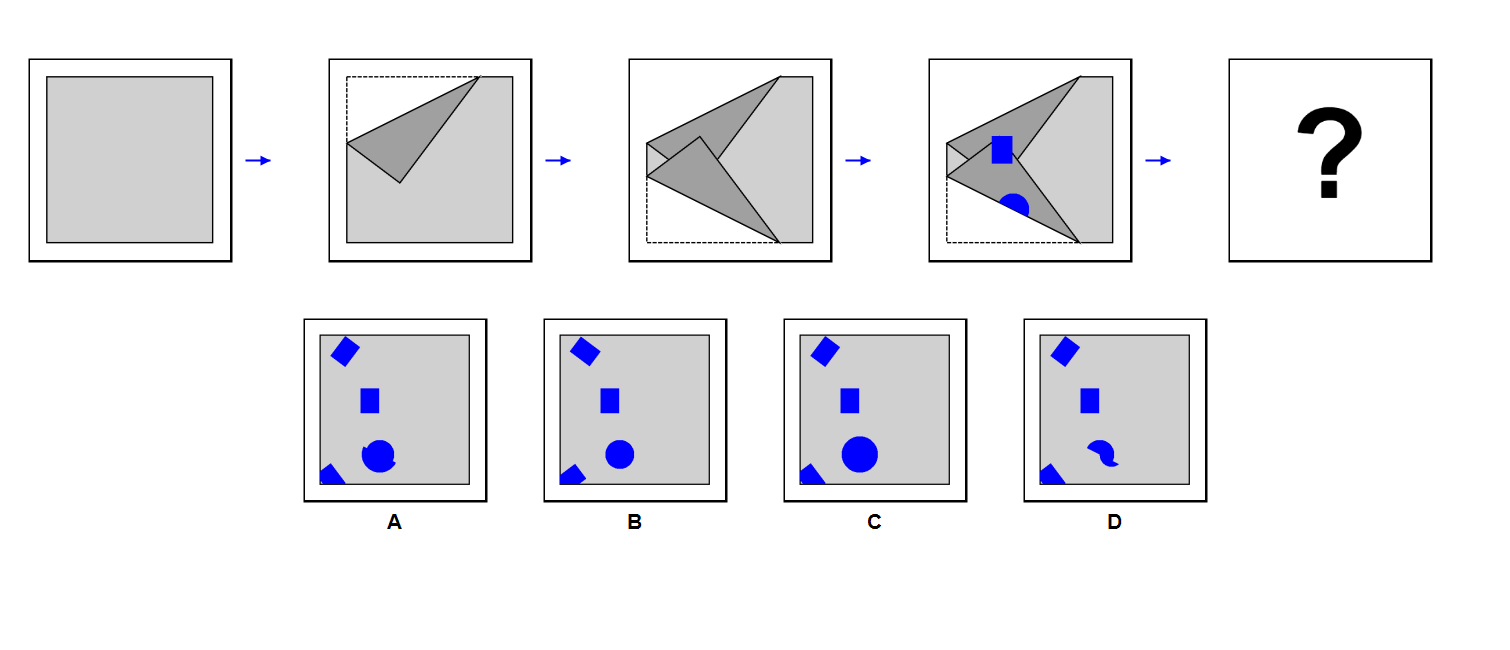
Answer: B